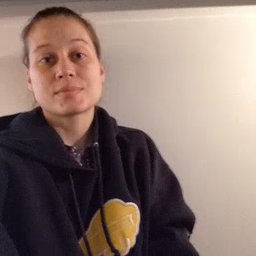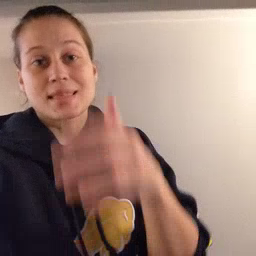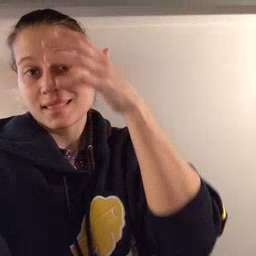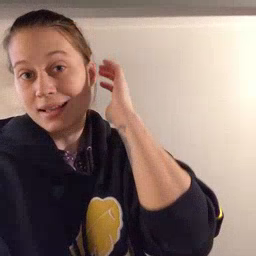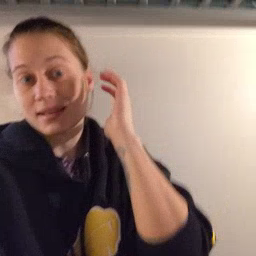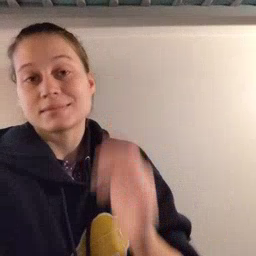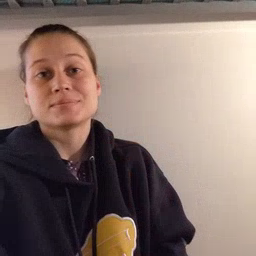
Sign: lion